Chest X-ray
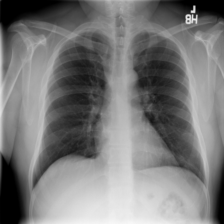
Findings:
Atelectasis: negative
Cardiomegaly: negative
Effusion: negative
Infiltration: negative
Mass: negative
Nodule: negative
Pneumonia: negative
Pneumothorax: negative
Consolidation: negative
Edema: negative
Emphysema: negative
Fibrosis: negative
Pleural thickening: negative
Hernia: negative